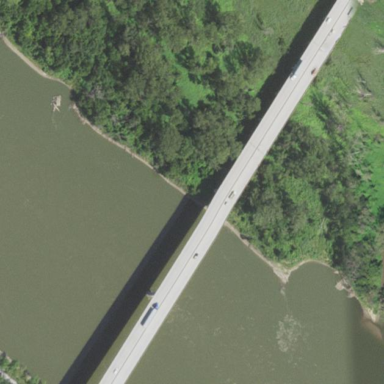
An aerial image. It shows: Man-made bridge.